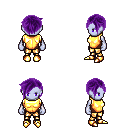
a pixel art fantasy rpg character, female body template, dark elf, purple skin, gold chest armor, gold greaves, purple pixie cut hairstyle, gold boots, four views (front, back, left, right), 2x2 character sprite sheet, small pixel art, hard edges, no anti-aliasing